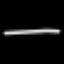
Label: line